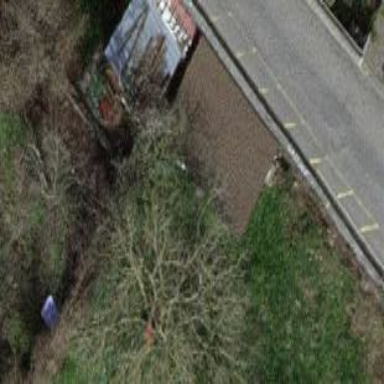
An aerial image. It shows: Shed building.